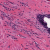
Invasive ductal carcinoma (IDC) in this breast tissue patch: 0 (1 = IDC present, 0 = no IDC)